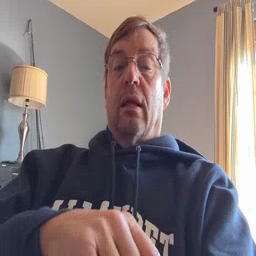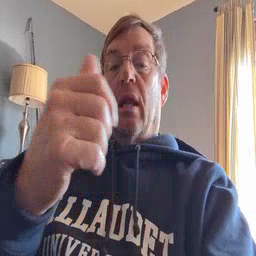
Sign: another